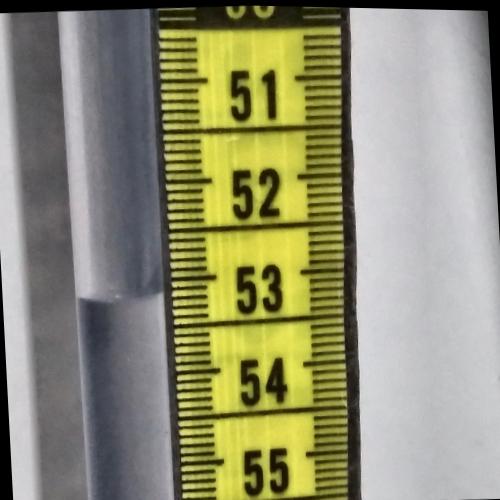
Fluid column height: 53.1 cm